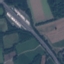
Land use / land cover class: Highway